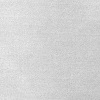
Atmospheric dust classification: dusty